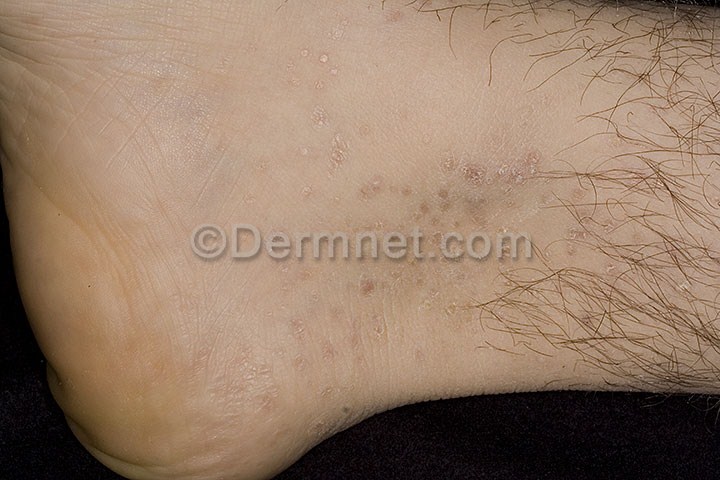
Disease: Psoriasis pictures Lichen Planus and related diseases